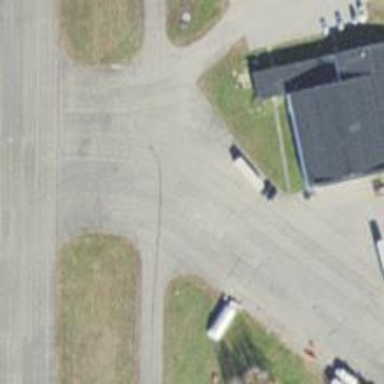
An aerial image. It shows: Apron at the airport.